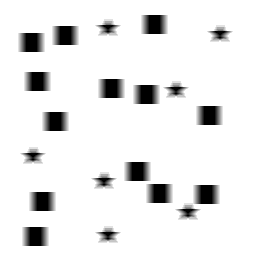
Squares: 13
Triangles: 0
Stars: 7
Total shapes: 20